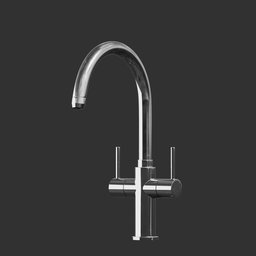
Label: appliances